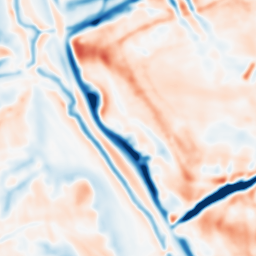
Category: multiscale
Decomposition family: dog_multiscale
Decomposition parameters: sigma_ratio: 1.6
n_scales: 3
base_sigma: 2
Upsampling method: bicubic
Upsampling parameters: scale: 4
Upsampling scale: 4